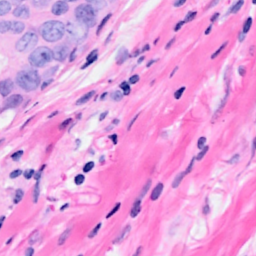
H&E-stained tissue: Breast